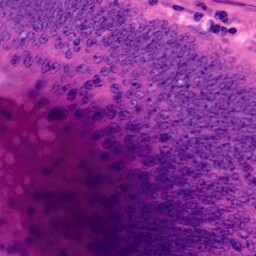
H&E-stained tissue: Colon